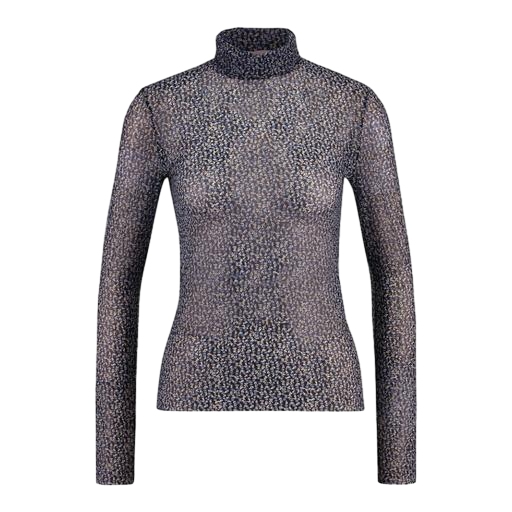
multicolor turtleneck mesh t-shirt, turtle neck and leopard design, high-neck top, white background